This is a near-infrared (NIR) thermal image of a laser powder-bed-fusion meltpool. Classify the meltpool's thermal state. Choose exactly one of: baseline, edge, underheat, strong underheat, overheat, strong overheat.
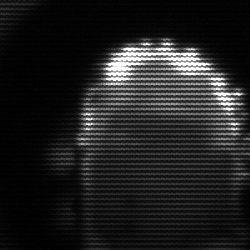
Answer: baseline